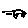
Label: car